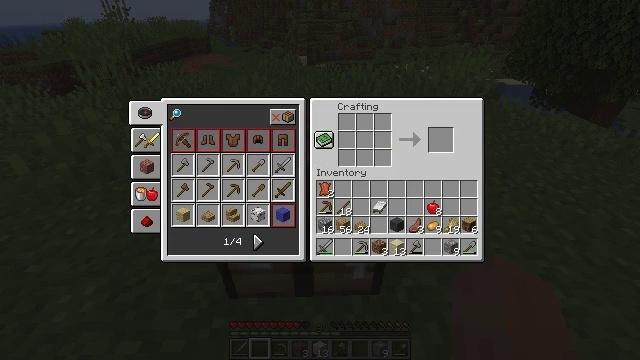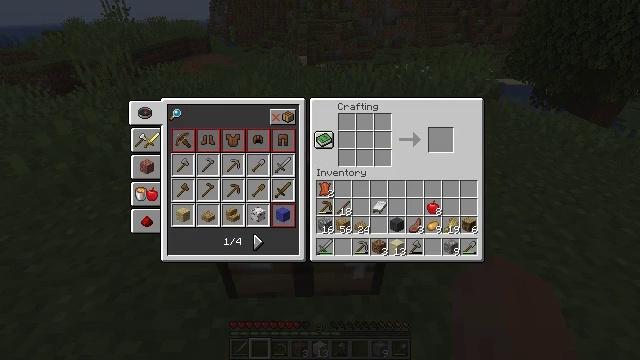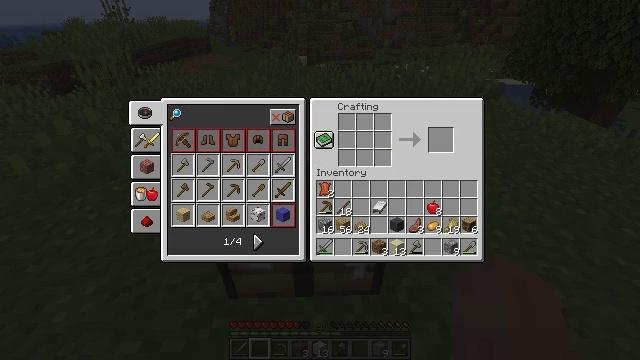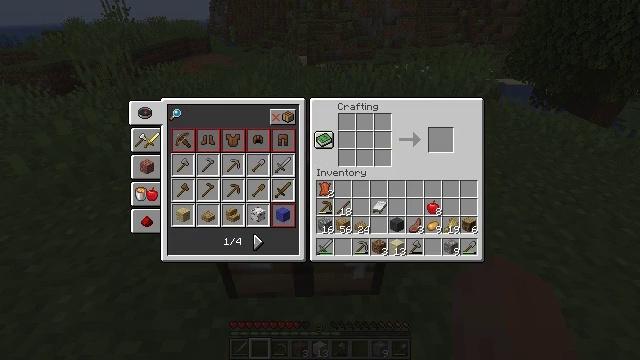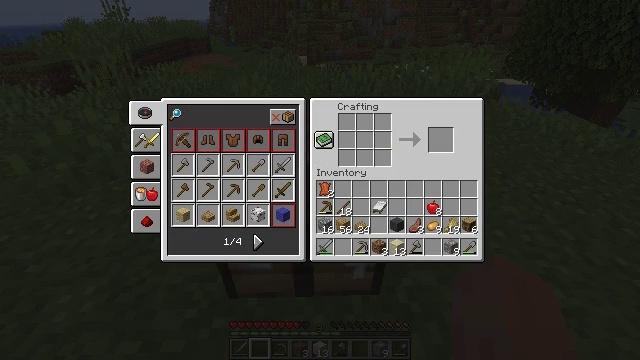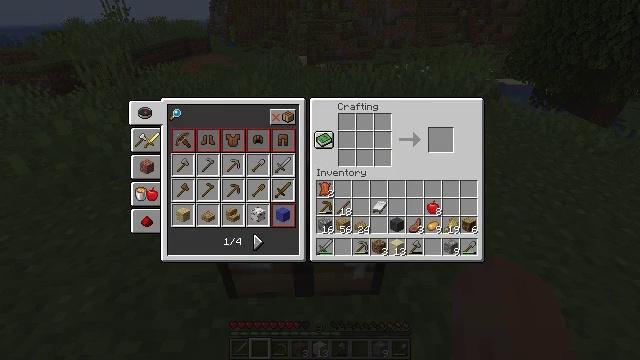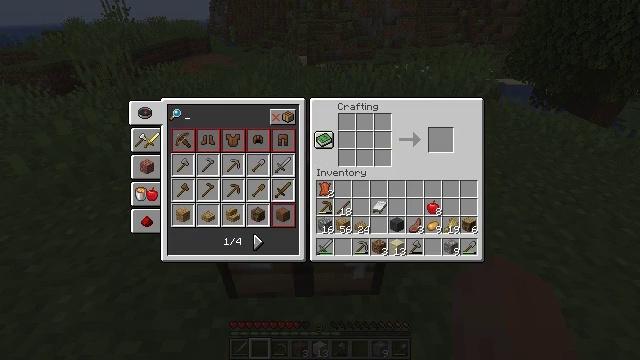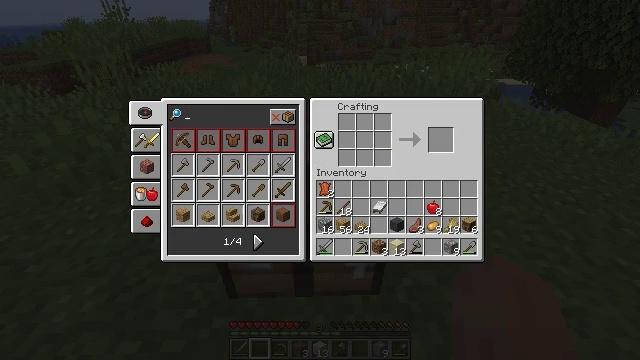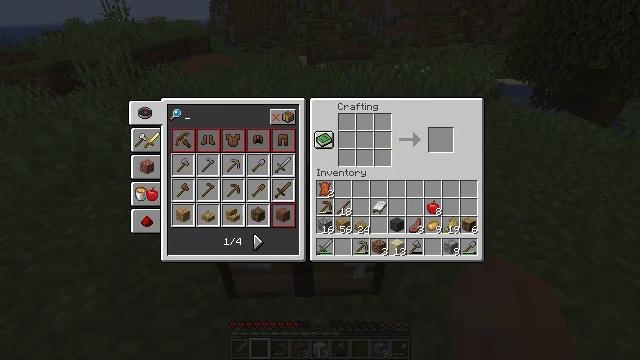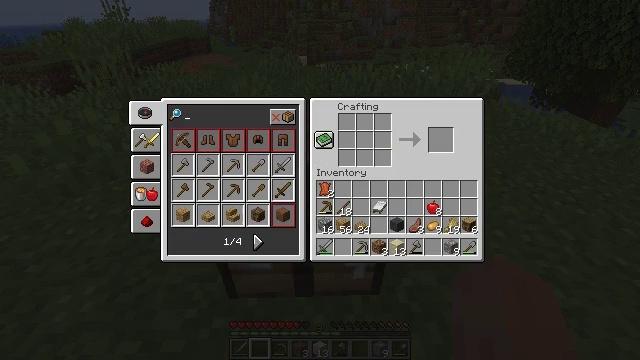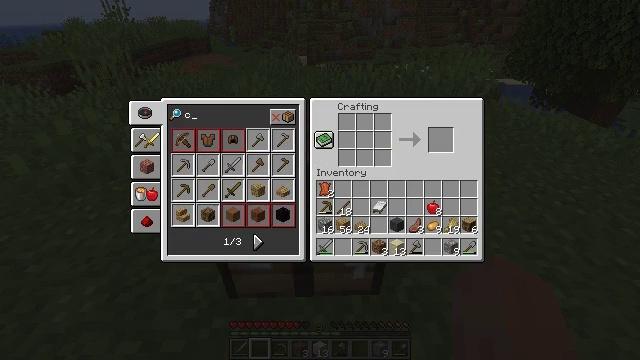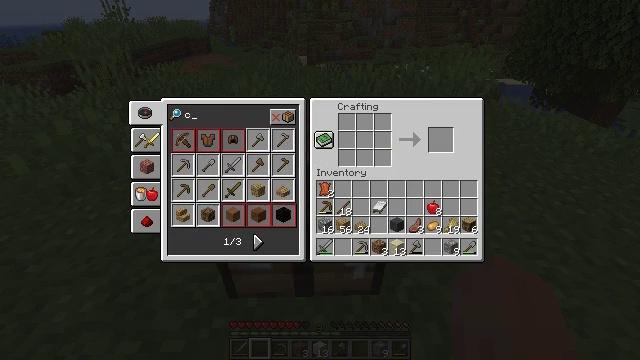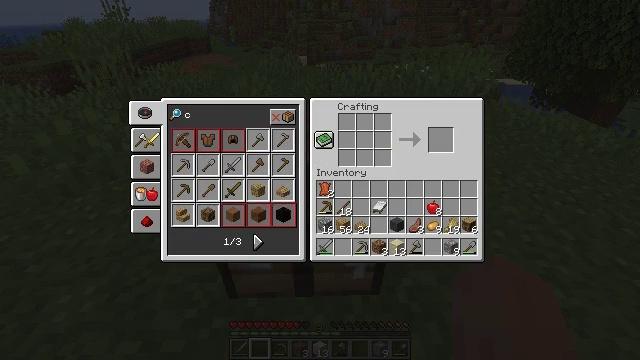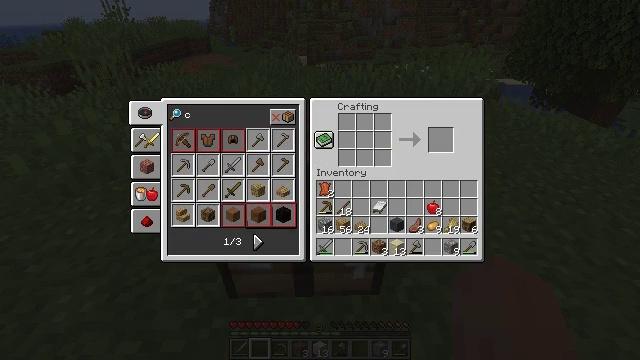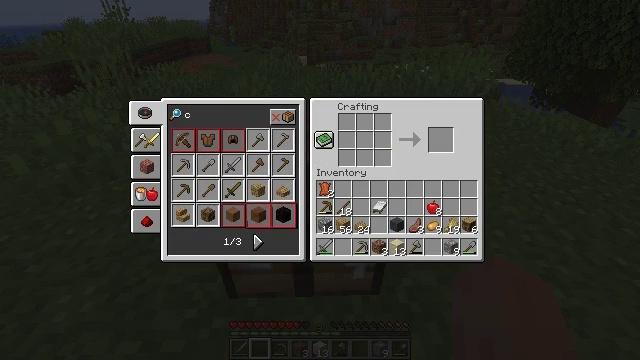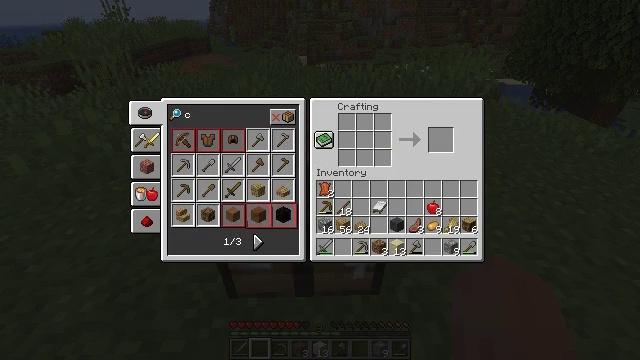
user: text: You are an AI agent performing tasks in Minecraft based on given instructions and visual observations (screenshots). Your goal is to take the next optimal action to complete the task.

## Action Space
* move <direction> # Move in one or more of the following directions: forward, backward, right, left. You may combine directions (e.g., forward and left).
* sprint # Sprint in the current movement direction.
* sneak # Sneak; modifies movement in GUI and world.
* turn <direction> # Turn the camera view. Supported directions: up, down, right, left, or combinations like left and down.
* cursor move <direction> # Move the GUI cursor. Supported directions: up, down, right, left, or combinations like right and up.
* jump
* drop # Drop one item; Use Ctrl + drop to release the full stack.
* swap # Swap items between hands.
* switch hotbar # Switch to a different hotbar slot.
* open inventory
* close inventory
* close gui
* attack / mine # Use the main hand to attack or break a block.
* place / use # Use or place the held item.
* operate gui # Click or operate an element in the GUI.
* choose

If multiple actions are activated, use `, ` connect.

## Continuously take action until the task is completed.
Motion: motion action
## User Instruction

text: Take wooden slabs to craft a composter.
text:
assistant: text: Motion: no_op
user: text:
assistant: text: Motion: no_op
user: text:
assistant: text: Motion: no_op
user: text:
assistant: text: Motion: no_op
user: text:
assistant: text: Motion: no_op
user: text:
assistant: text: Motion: no_op
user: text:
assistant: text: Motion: no_op
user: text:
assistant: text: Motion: no_op
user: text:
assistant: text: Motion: no_op
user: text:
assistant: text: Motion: no_op
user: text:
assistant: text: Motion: no_op
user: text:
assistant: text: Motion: no_op
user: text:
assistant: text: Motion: no_op
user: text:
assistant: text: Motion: no_op
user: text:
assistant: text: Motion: no_op
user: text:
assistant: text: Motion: no_op
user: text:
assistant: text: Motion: no_op
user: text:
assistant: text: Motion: no_op
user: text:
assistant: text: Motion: no_op
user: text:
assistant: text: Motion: no_op
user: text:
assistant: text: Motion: no_op
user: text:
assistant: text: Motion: no_op
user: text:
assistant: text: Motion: no_op
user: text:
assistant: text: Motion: no_op
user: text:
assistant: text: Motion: no_op
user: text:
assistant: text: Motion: no_op
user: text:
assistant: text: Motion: no_op
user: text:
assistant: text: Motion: no_op
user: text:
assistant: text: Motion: no_op
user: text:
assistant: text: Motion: no_op